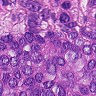
Metastatic tissue present: yes